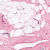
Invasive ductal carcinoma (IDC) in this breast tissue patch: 0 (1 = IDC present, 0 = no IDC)